Question: Trying to deserialize an instance of this class
'''
[Serializable]
public class InstalledMeter : ISerializable
{
public string Description { get; set; }
public double Latitude { get; set; }
public double Longitude { get; set; }
public void GetObjectData(SerializationInfo info, StreamingContext context)
{
info.AddValue("Description", Description);
info.AddValue("Latitude", Latitude);
info.AddValue("Longitude", Longitude);
}
}
'''
The instance:
'''
new InstalledMeter {Description = "Something", Latitude = 0.0, Longitude = 0.0};
'''
My Serialization methods
'''
public static class SerializeString
{
public static string SerializeObject<T>(this T toSerialize)
{
var xmlSerializer = new XmlSerializer(toSerialize.GetType());
var textWriter = new StringWriter();
xmlSerializer.Serialize(textWriter, toSerialize);
return textWriter.ToString();
}
public static T XmlDeserializeFromString<T>(this string objectData)
{
return (T)XmlDeserializeFromString(objectData, typeof(T));
}
public static object XmlDeserializeFromString(string objectData, Type type)
{
var serializer = new XmlSerializer(type);
object result;
using (TextReader reader = new StringReader(objectData))
{
result = serializer.Deserialize(reader);
}
return result;
}
}
'''
But when I serialize the object it has these values

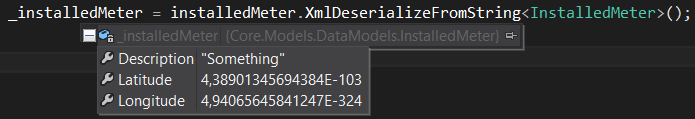
Answer: (guessing an answer based on your previous question - <URL>
If you are doing this in MvvmCross, then I would avoid this xml problem altogether and just use JSON serialization
'''
var jsonText = JSONConvert.SerializeObject(installedMeter);
'''
and
'''
var installedMeter = JSONConvert.DeserializeObject<InstalledMeter>(jsonText);
'''
using just:
'''
public class InstalledMeter
{
public string Description { get; set; }
public double Latitude { get; set; }
public double Longitude { get; set; }
}
'''